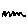
Label: zigzag